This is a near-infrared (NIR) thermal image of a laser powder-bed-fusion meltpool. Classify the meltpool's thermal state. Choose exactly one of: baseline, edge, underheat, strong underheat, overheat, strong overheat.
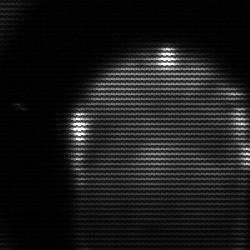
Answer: edge